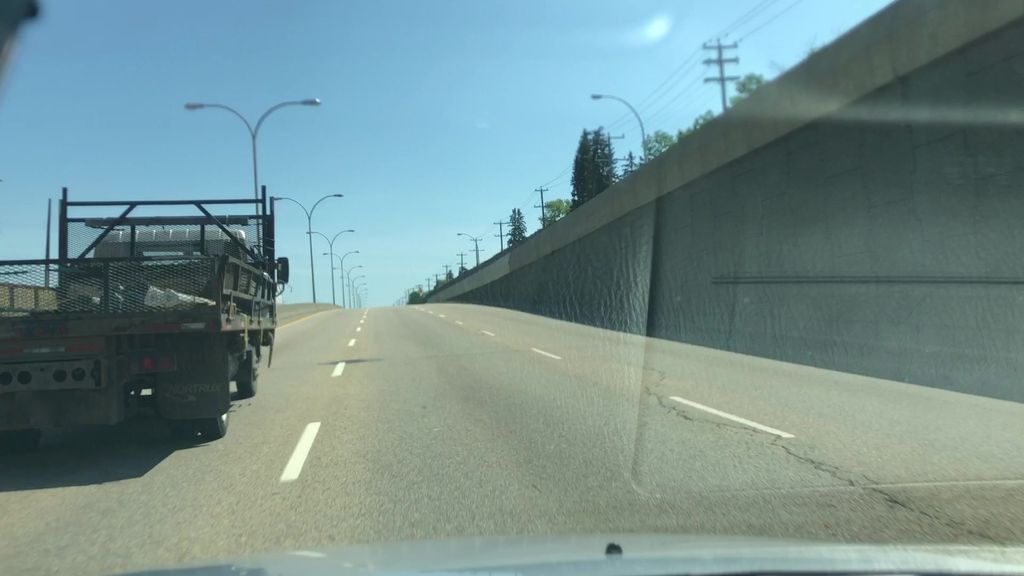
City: edmonton